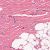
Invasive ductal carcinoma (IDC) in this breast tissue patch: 0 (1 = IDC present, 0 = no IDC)